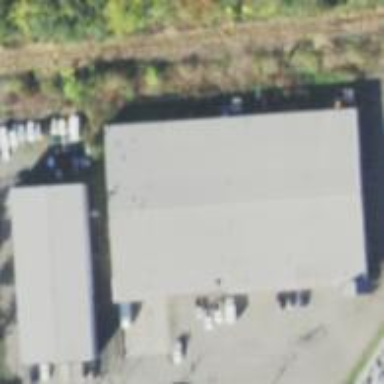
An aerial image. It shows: Warehouse.